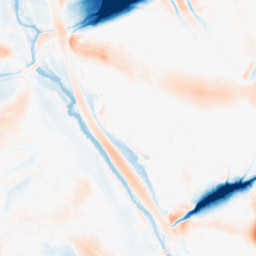
Category: morphological
Decomposition family: morphological_ellipse
Decomposition parameters: operation: average
width: 50
height: 50
Upsampling method: cubic_mitchell
Upsampling parameters: scale: 8
Upsampling scale: 8